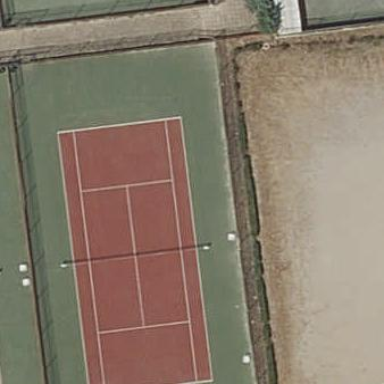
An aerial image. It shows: Tennis court on pitch designated for leisure land.